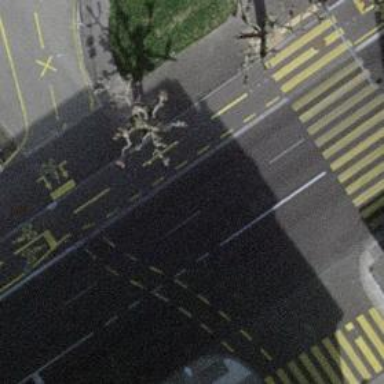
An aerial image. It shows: Road with traffic signals.